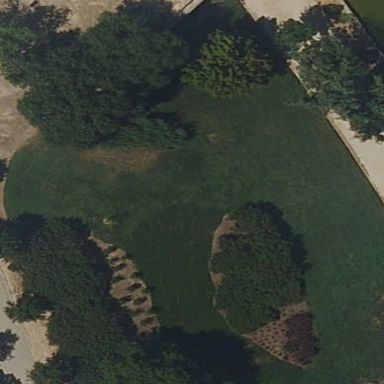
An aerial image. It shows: Garden that is leisure land.